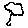
Label: tree